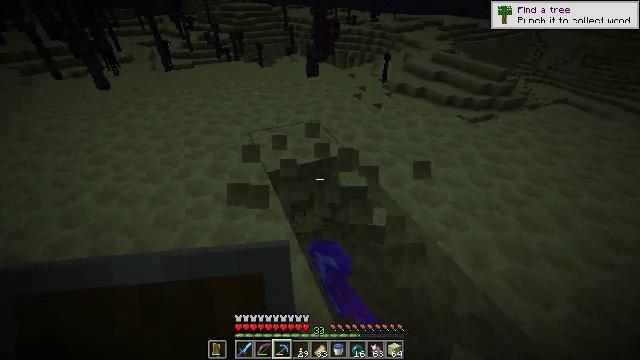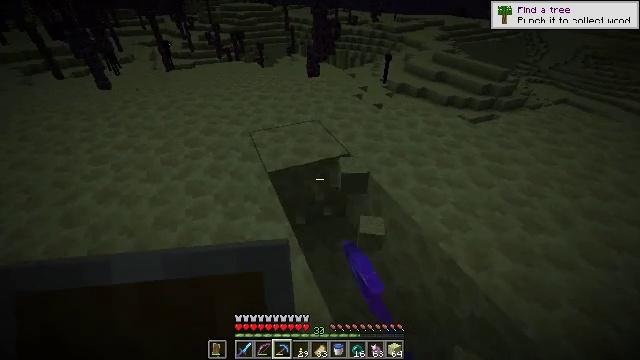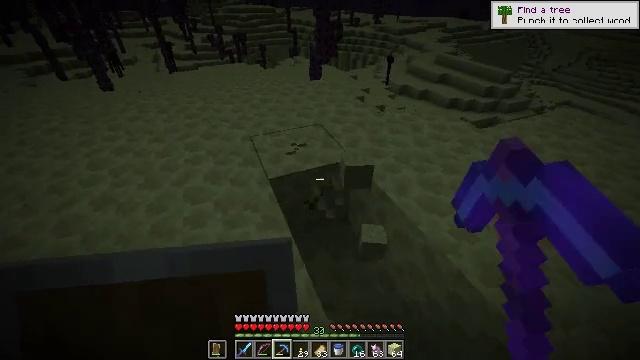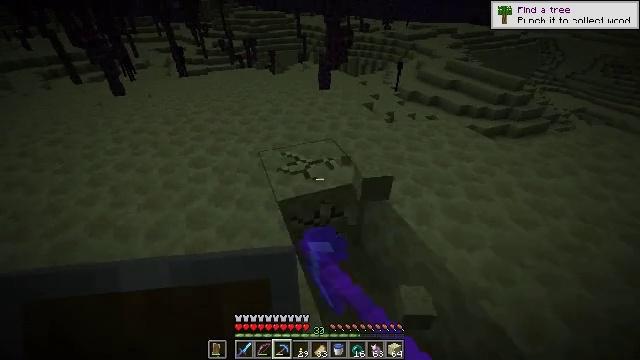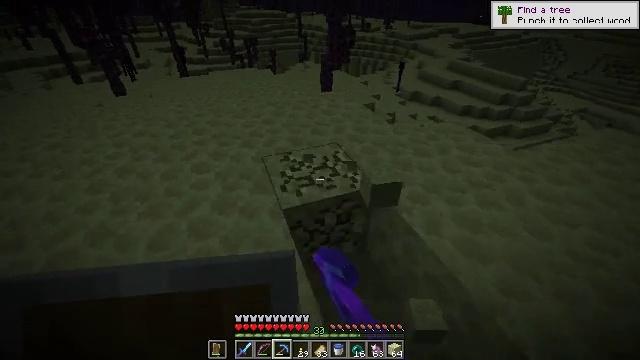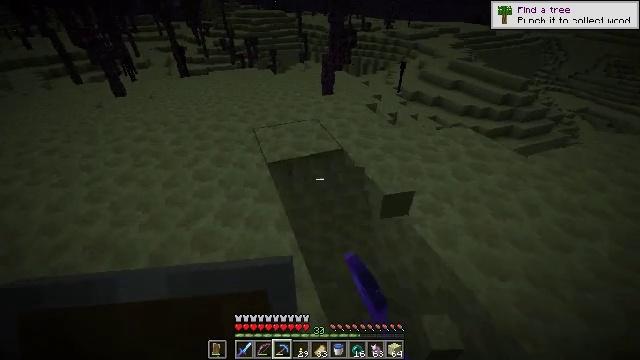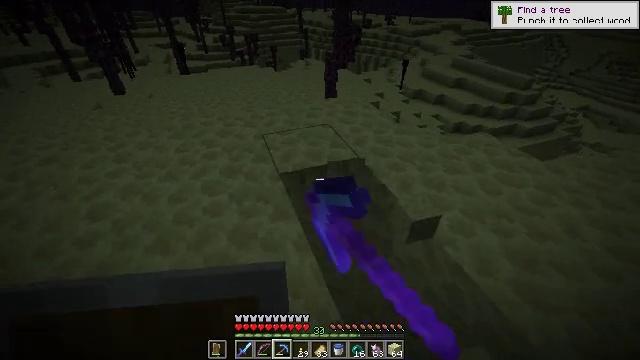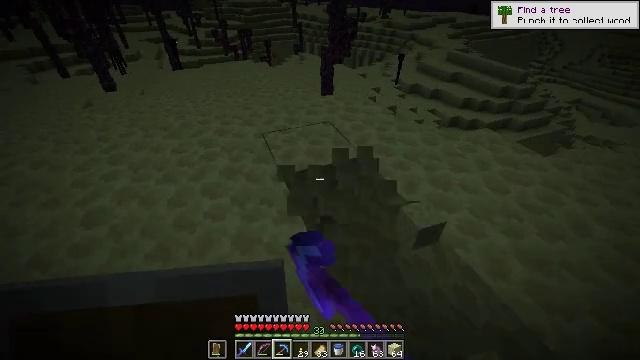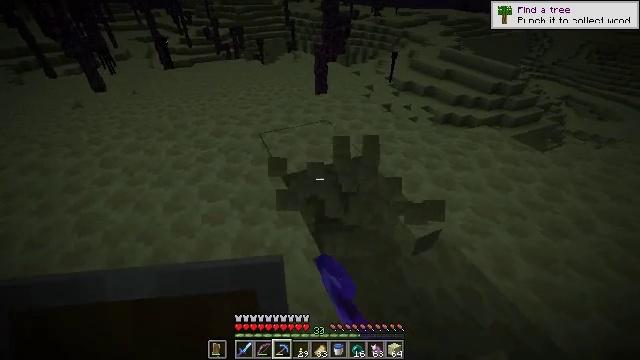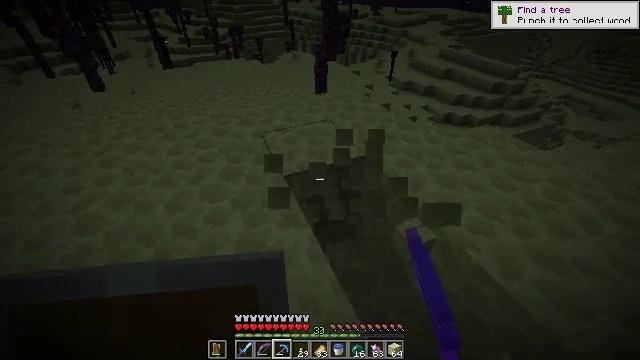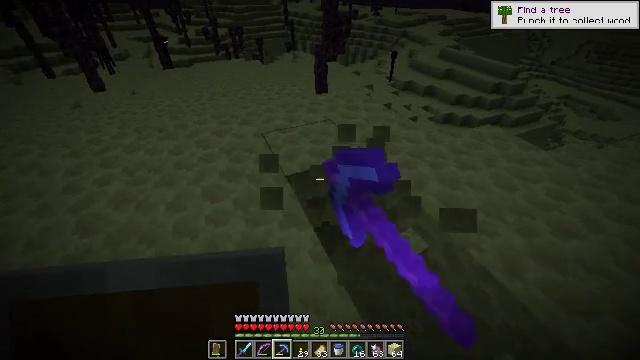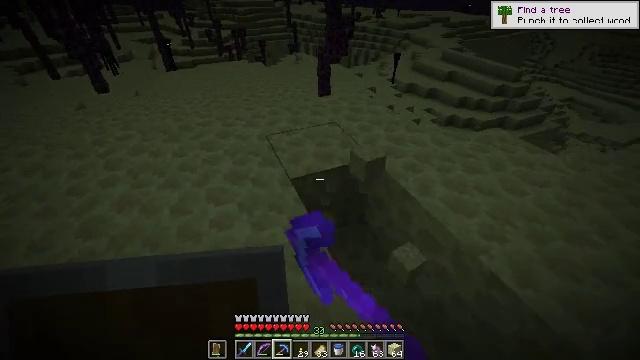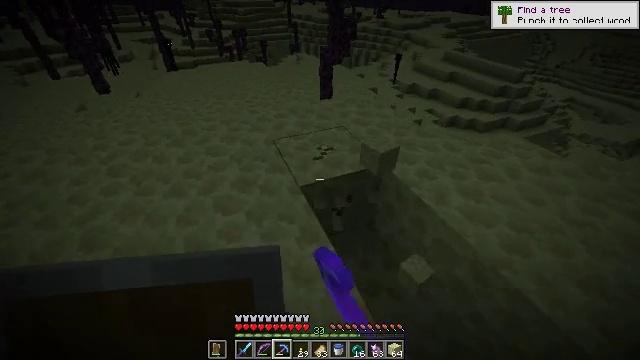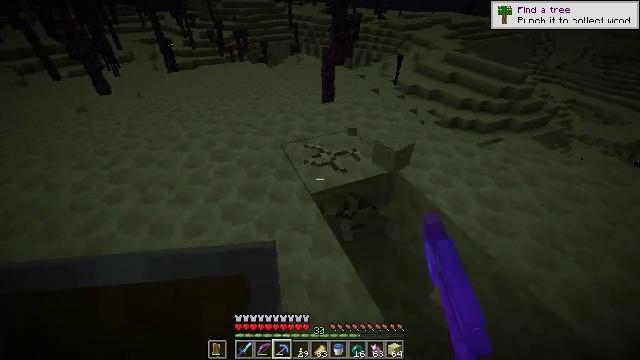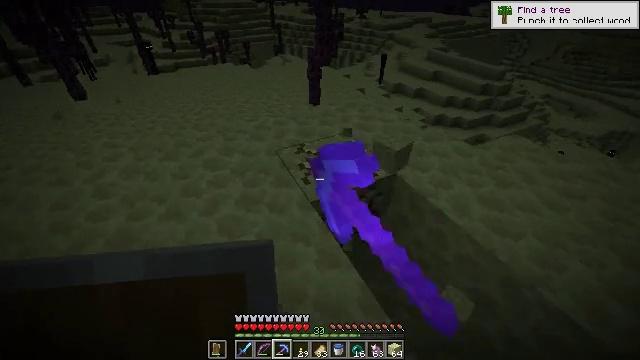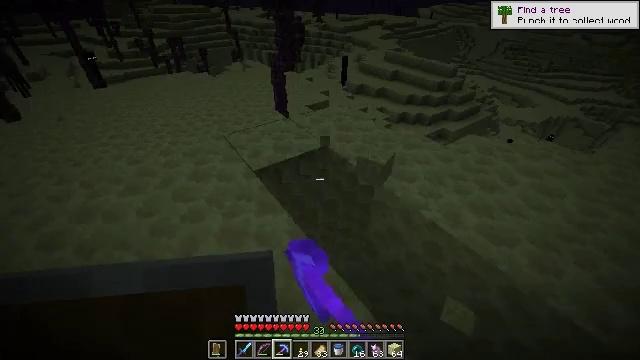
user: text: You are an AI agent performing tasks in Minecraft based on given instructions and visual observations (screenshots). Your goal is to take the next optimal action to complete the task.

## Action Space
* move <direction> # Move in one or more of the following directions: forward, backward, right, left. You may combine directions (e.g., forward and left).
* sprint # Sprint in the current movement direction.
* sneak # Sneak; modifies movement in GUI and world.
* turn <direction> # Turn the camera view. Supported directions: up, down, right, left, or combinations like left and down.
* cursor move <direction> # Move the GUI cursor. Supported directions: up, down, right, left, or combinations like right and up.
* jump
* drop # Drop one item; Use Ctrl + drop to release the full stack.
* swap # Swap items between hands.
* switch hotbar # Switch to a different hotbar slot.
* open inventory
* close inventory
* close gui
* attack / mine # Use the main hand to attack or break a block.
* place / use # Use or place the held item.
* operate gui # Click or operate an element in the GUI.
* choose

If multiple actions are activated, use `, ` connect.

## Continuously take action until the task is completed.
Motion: motion action
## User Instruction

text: Extract end stone with a pickaxe.
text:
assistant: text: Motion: move forward, attack / mine
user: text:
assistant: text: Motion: move forward, attack / mine
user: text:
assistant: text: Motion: move forward and move left, turn left and up, attack / mine
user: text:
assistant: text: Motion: move forward and move left, attack / mine
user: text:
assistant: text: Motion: move forward and move left, attack / mine
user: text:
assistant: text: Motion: move forward and move left, attack / mine
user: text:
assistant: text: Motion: turn right and down, attack / mine
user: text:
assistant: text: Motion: turn right, attack / mine
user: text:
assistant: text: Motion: attack / mine
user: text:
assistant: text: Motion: attack / mine
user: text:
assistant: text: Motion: move forward and move left, attack / mine
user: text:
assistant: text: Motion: move forward and move left, attack / mine
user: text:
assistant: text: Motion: move forward and move left, attack / mine
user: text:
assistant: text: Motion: move forward and move left, turn right, attack / mine
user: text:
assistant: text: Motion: move forward, turn right, attack / mine
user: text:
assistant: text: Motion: turn right, attack / mine
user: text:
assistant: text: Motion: attack / mine
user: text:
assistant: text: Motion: attack / mine
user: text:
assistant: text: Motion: attack / mine
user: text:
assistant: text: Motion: attack / mine
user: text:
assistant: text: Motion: move forward and move left, attack / mine
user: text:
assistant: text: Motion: move forward and move left, attack / mine
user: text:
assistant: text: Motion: move forward and move left, attack / mine
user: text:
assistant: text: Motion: move forward and move left, turn right, attack / mine
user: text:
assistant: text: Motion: move forward and move left, turn right, attack / mine
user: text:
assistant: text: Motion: move forward and move left, turn right and down, attack / mine
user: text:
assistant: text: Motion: turn right, attack / mine
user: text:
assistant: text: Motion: turn right, attack / mine
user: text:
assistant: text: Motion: attack / mine
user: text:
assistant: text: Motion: turn right, attack / mine